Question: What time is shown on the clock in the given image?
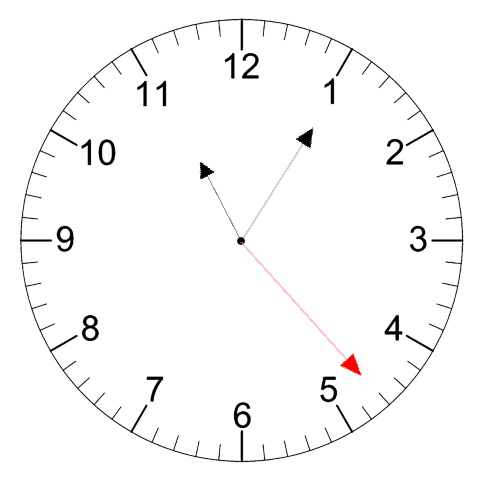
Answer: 11:05:23